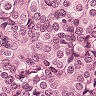
Metastatic tissue present: yes